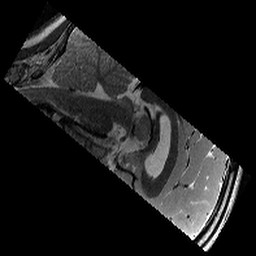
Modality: T2w
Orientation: sagittal
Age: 12
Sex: female
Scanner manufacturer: siemens
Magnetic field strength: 3 T
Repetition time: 9.23 s
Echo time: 0.067 s